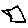
Label: hexagon